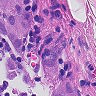
Metastatic tissue present: yes